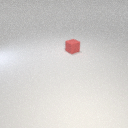
small red rubber cube